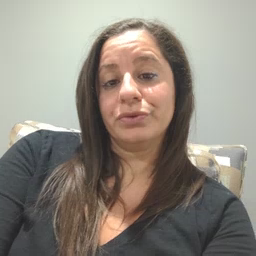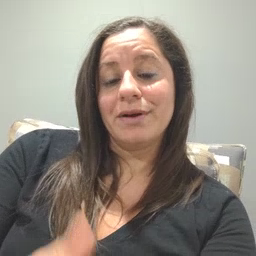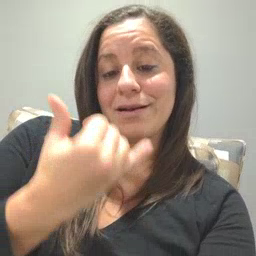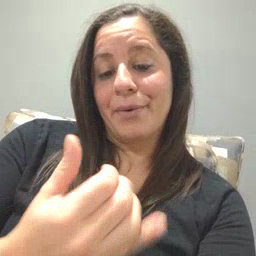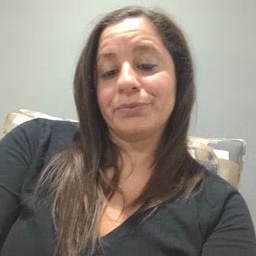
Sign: now